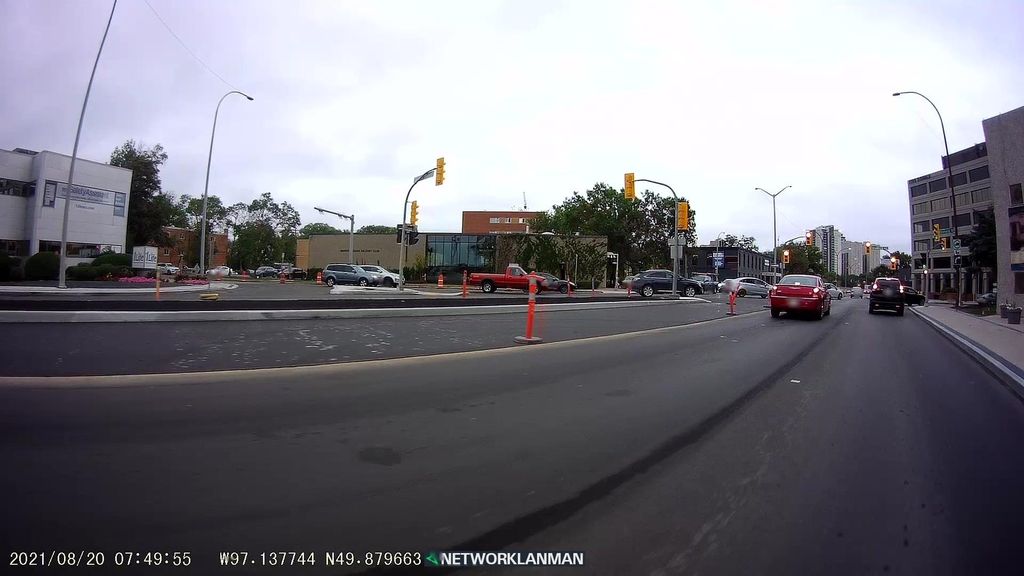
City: winnipeg